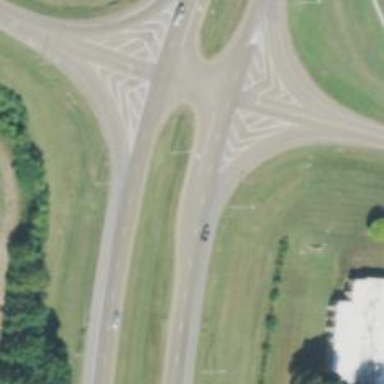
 surfaced with asphalt. It is classified as trunk highway."